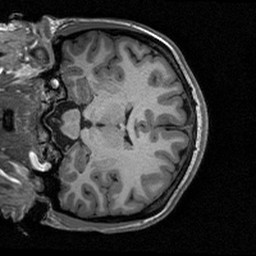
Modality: T1w
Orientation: coronal
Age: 21
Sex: female